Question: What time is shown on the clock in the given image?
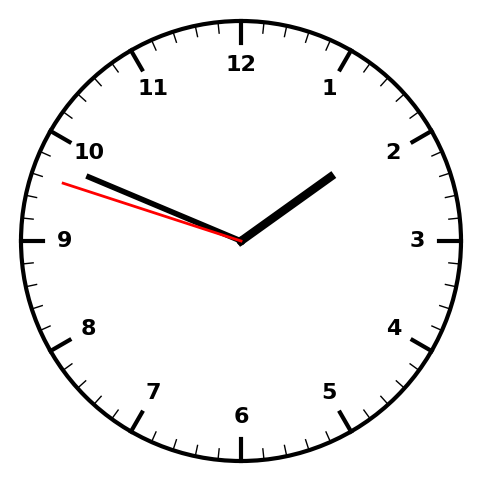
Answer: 01:48:48